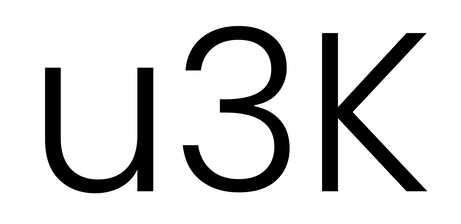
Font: Poppins-Light